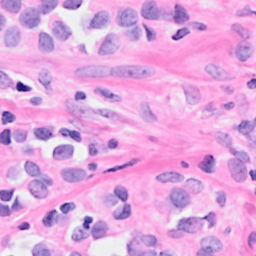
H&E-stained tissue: Breast